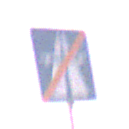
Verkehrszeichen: EndeAutbahn
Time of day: SunriseSunset
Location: Outdoor (Nature)
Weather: PartlyCloudy
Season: NotSpecified
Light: Natural